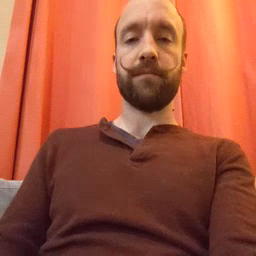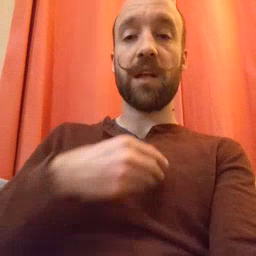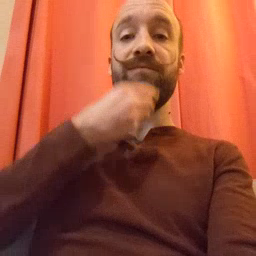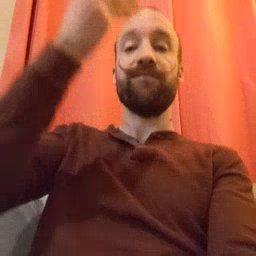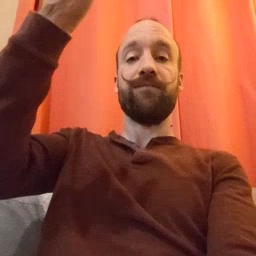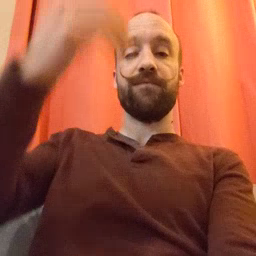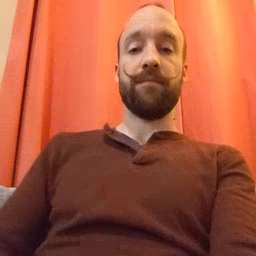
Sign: giraffe